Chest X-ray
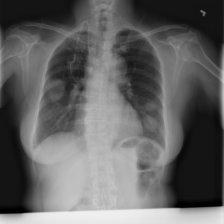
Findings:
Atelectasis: negative
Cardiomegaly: negative
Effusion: negative
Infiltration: negative
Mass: positive
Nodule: negative
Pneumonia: negative
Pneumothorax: negative
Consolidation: negative
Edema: negative
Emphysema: negative
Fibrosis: negative
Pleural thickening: negative
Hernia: negative